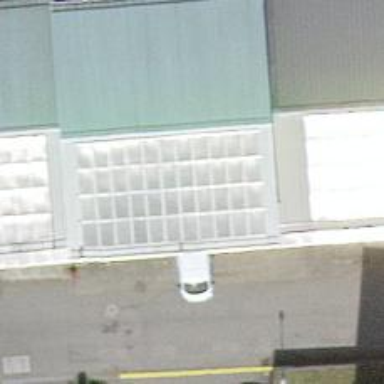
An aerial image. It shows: Restaurant.